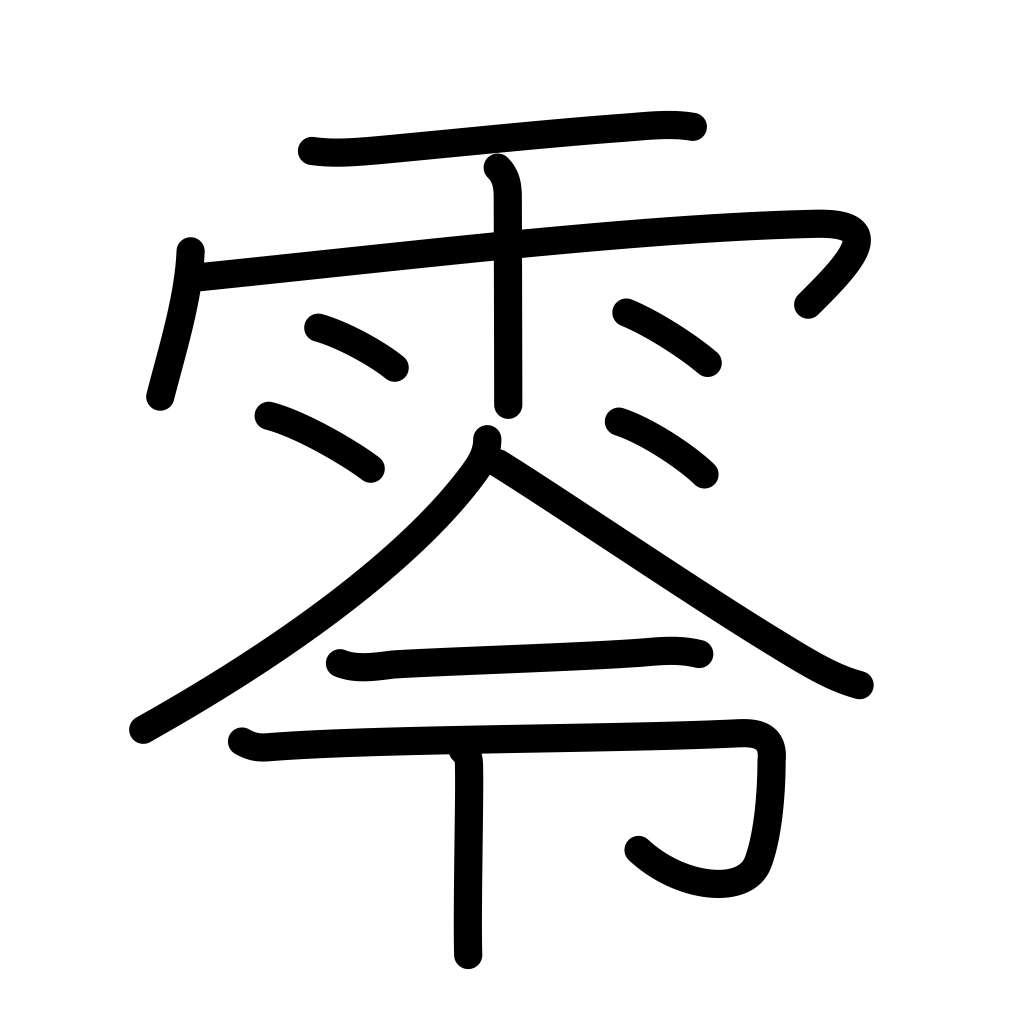
Meaning: zero, spill, overflow, nothing, cipher